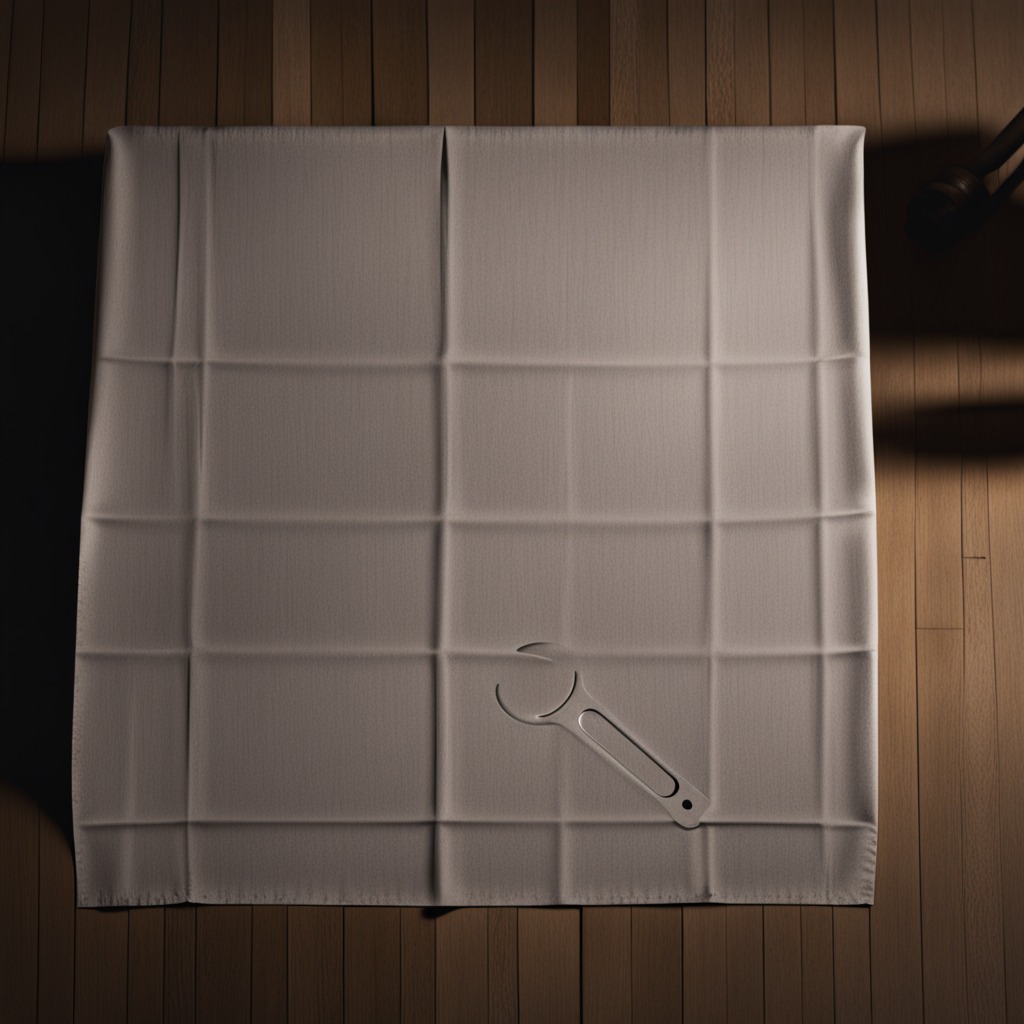
An wrench is lying on a wooden table inside a workshop at night.